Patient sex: F
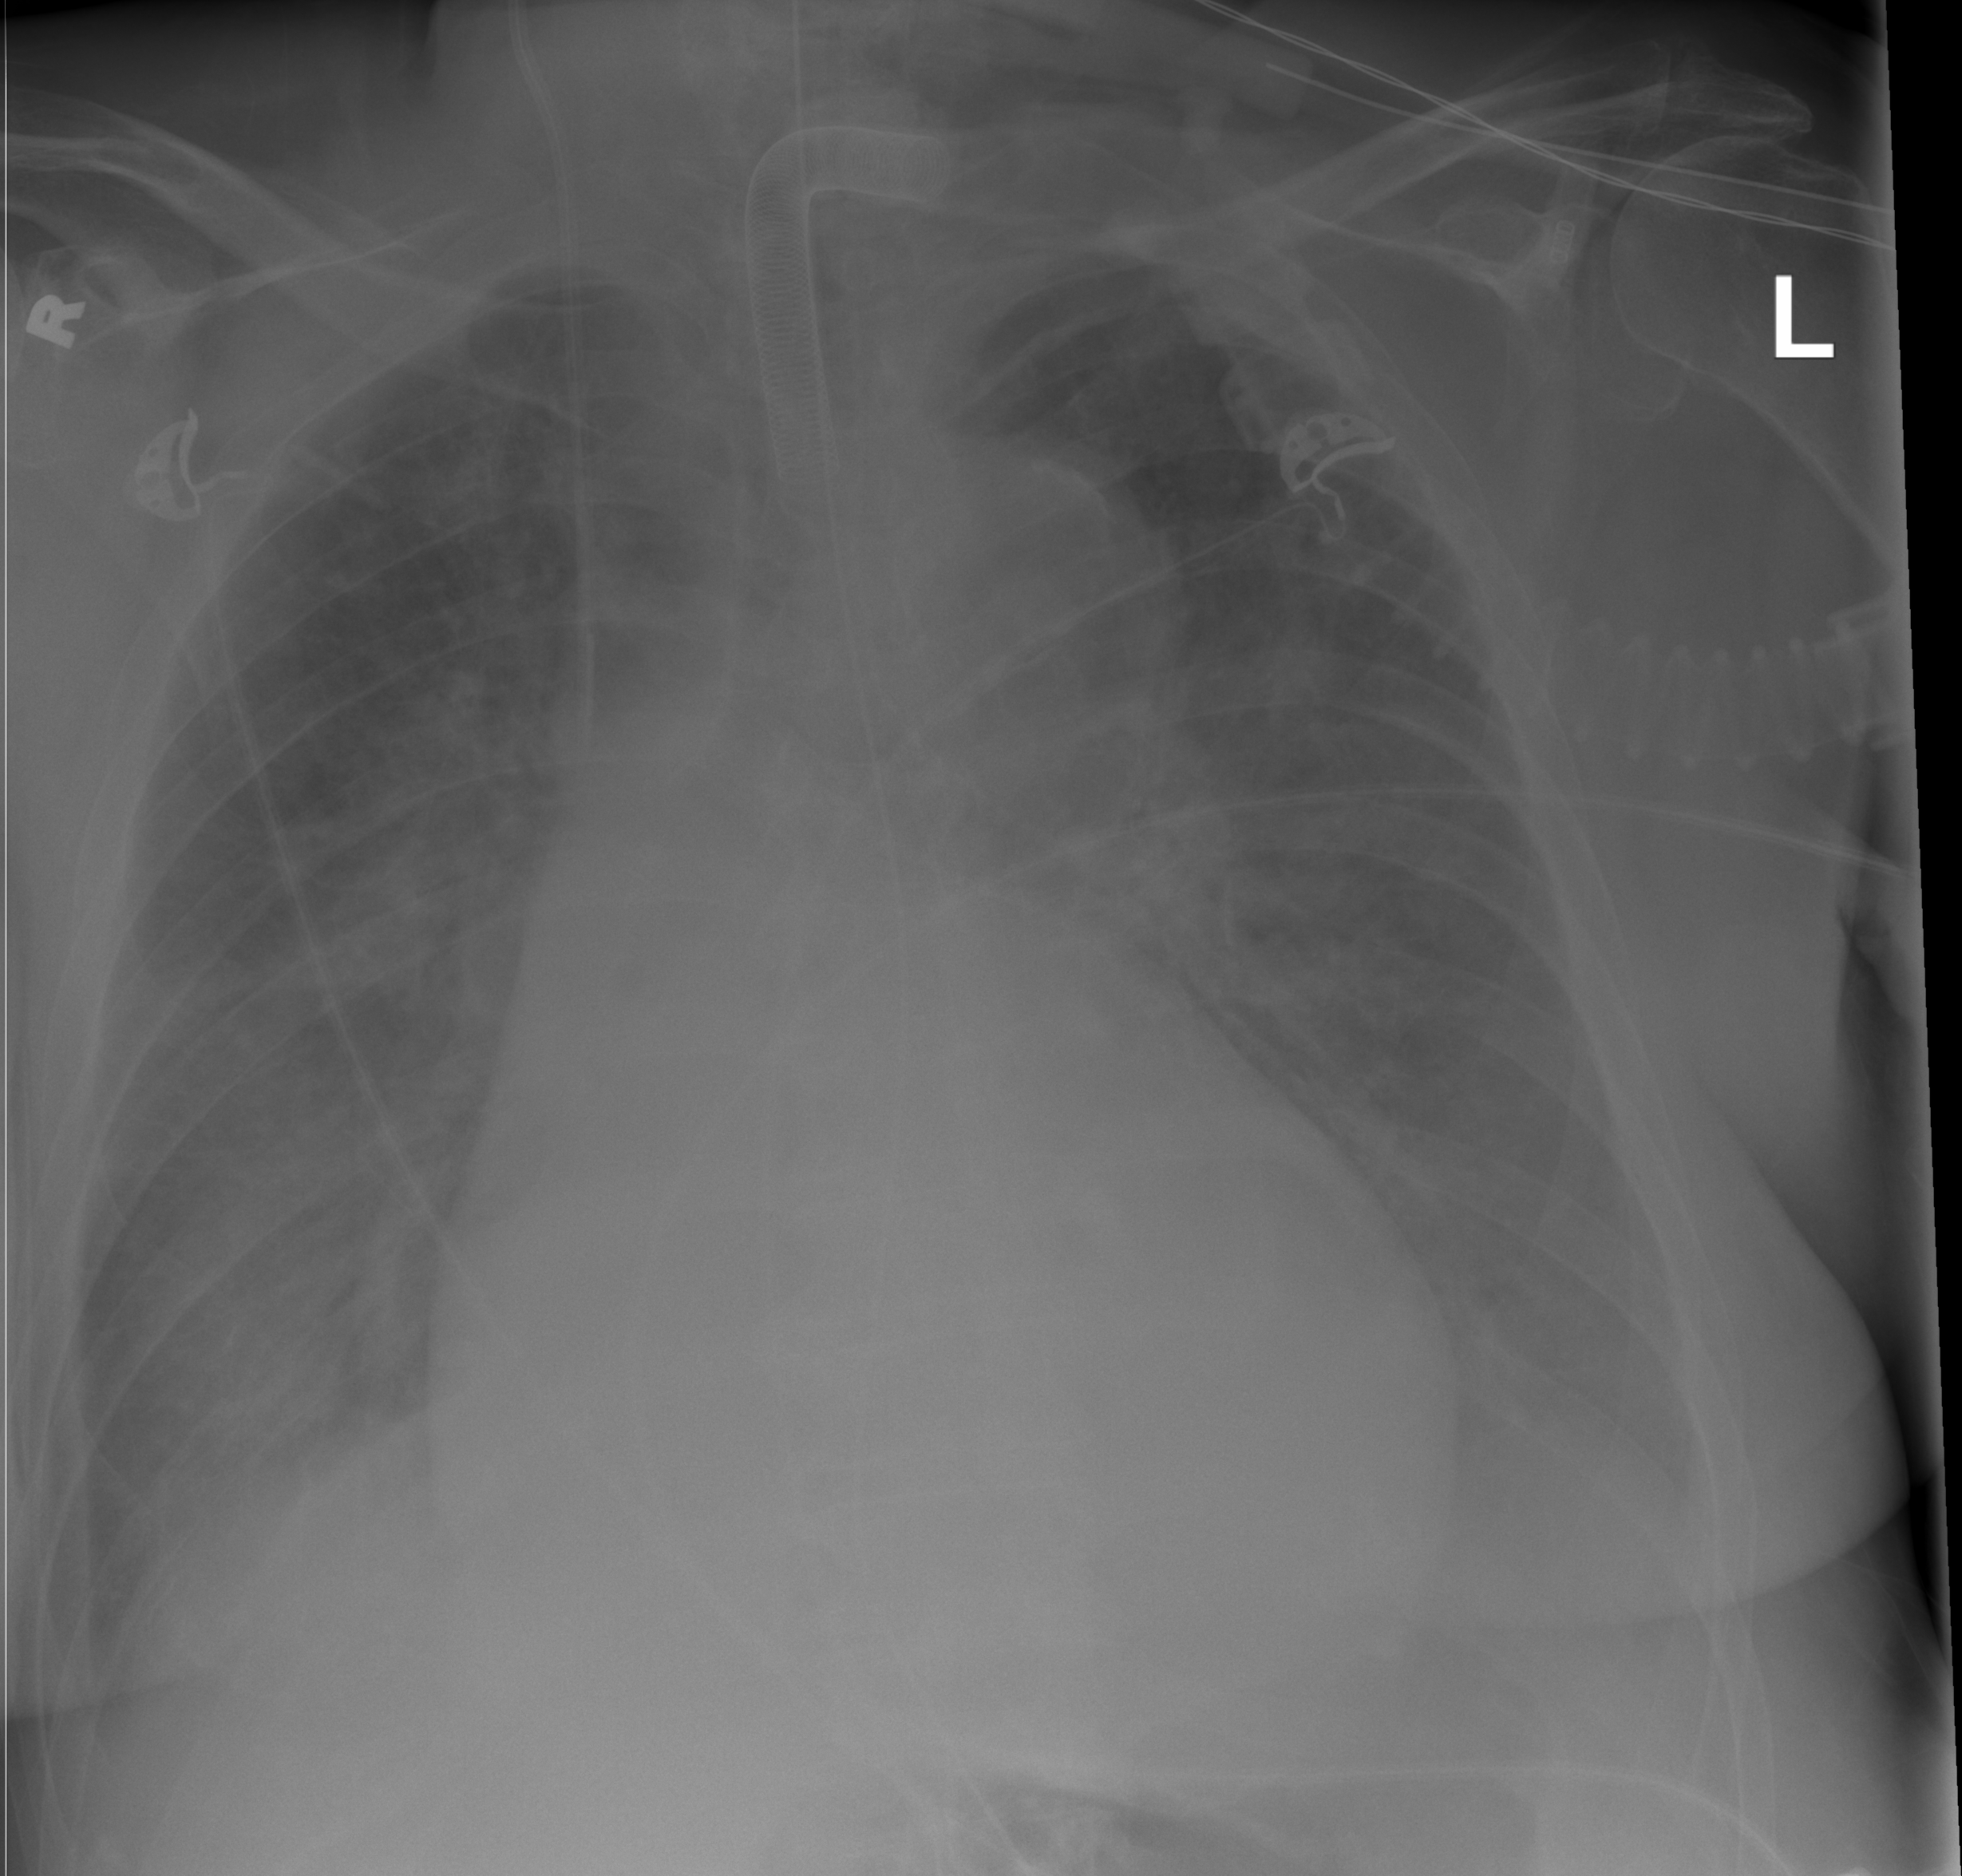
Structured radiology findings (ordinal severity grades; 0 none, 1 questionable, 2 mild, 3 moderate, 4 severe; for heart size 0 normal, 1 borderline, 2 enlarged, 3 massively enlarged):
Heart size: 3
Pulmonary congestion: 0
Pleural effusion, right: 2
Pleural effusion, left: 3
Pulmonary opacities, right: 2
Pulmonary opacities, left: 2
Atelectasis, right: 2
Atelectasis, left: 2